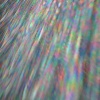
Label: sunburn